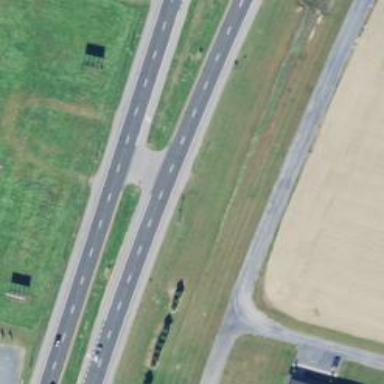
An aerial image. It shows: Trunk link highway.